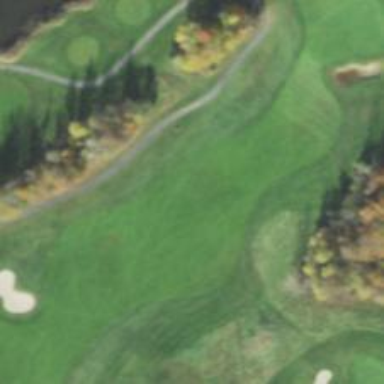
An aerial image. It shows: Golf hole.